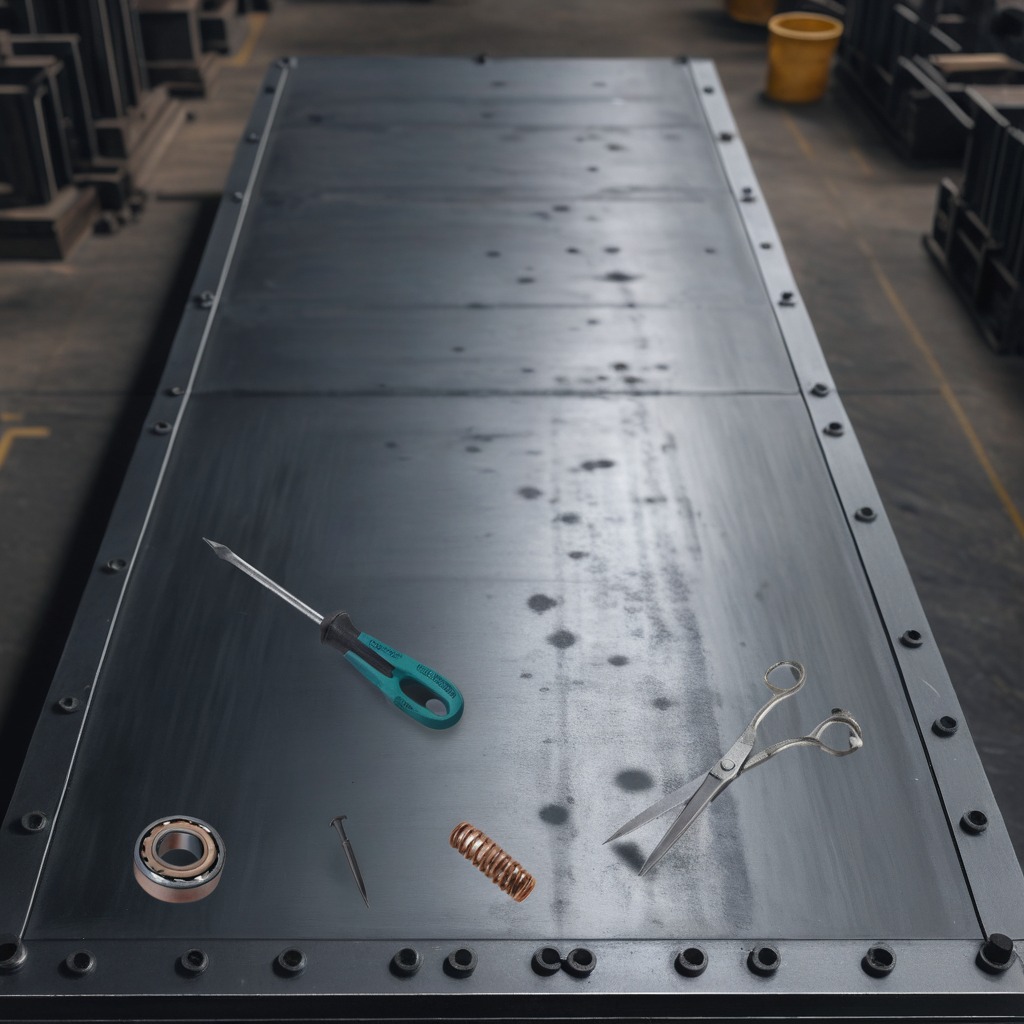
A metal ball bearing, an iron nail, a coiled metal spring, a screwdriver, and a pair of scissors are lying on a cold steel table in a mining workshop.